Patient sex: M
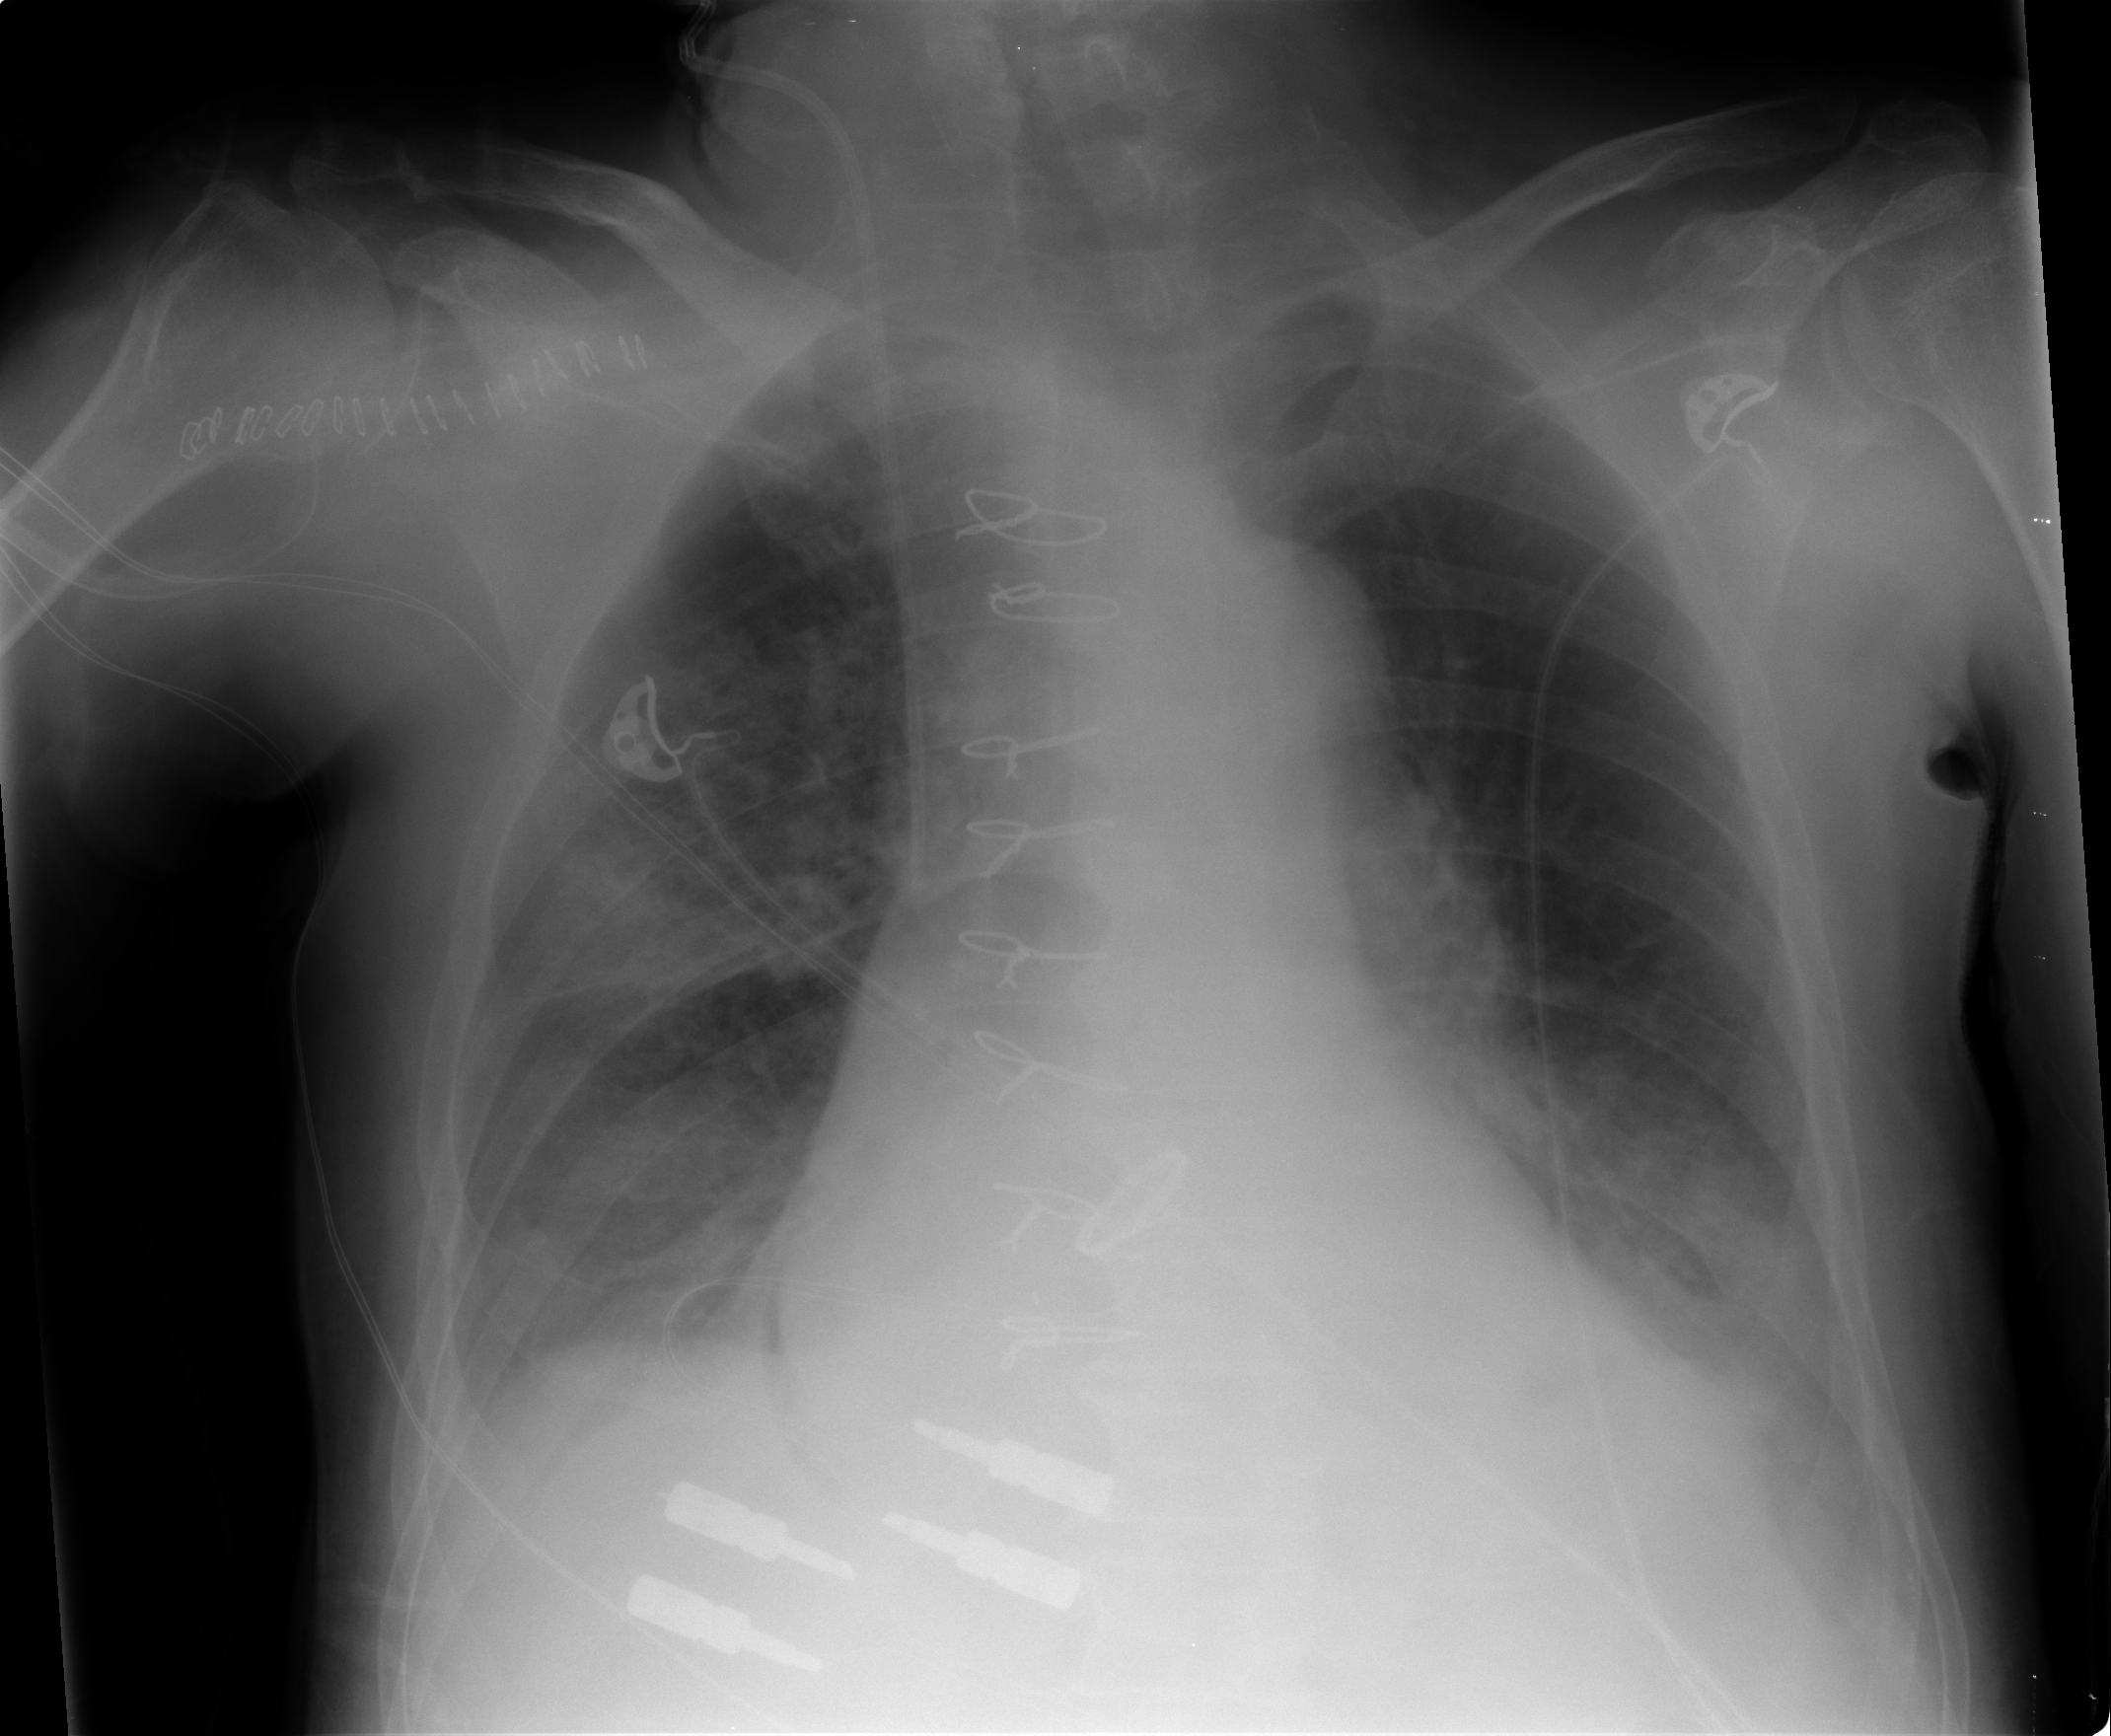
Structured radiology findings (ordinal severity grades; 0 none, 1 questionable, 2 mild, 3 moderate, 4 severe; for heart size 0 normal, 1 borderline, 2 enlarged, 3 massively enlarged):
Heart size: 2
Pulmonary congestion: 2
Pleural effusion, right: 2
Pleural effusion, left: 2
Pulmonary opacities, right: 2
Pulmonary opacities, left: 0
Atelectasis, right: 2
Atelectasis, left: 2